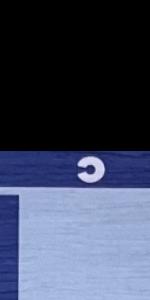
Label: Empty